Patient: sex M, age 50
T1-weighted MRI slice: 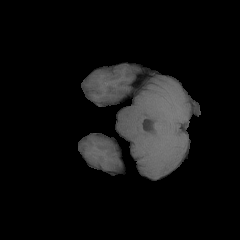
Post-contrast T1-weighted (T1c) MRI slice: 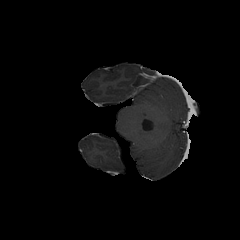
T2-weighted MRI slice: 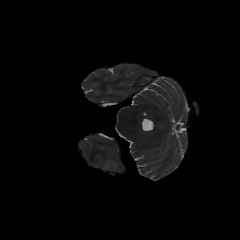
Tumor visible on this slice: yes
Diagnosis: Glioblastoma, IDH-wildtype
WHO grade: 4